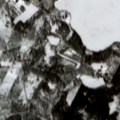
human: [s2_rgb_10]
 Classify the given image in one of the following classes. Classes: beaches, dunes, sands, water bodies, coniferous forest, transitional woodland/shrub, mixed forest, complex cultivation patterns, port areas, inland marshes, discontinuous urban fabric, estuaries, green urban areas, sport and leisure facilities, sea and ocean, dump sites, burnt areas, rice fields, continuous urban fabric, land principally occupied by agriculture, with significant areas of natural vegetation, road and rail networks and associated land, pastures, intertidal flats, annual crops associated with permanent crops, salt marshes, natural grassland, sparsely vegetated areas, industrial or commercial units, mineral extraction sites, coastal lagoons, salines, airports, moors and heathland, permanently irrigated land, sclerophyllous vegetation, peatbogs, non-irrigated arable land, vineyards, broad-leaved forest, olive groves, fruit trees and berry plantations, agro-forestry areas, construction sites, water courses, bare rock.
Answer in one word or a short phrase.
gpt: coniferous forest, transitional woodland/shrub, water bodies